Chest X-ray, AP view. Patient: 49 years old, sex M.
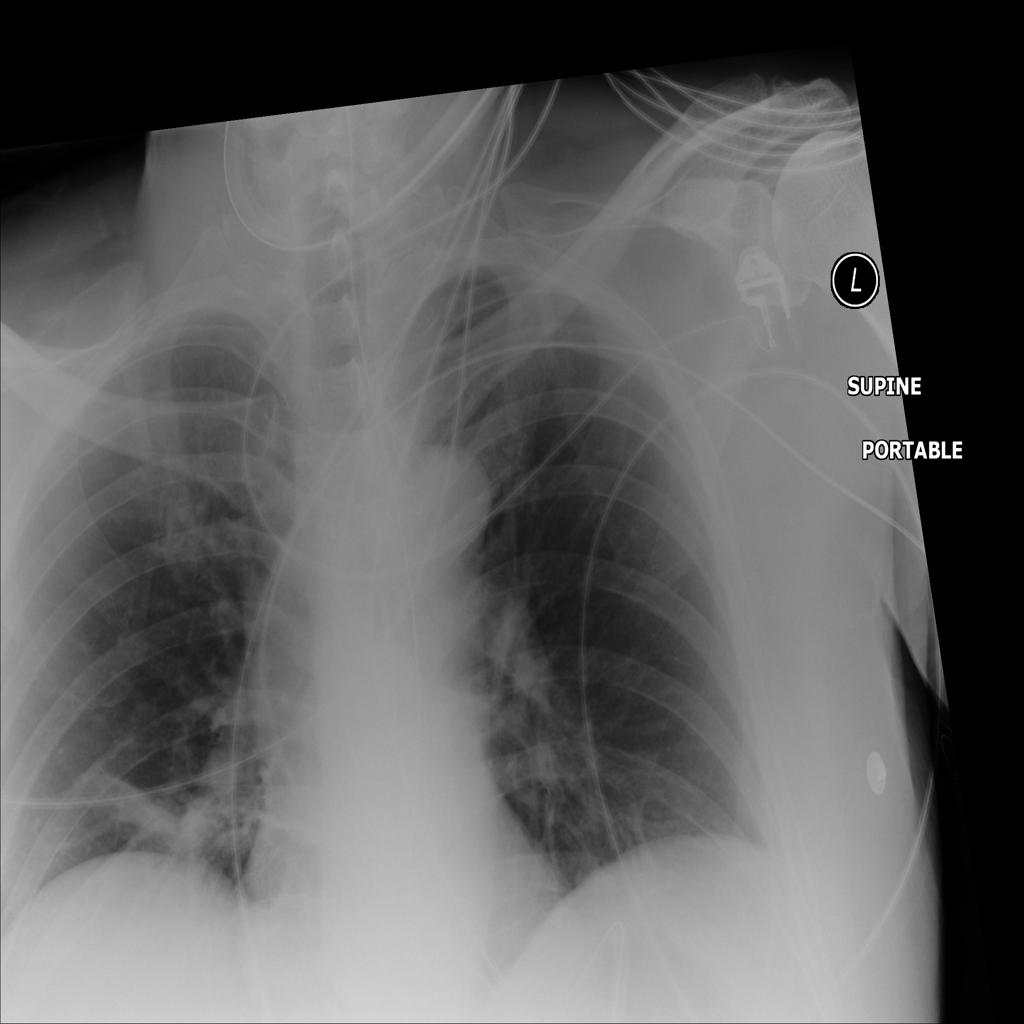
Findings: Atelectasis